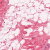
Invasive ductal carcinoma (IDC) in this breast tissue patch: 0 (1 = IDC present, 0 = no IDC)